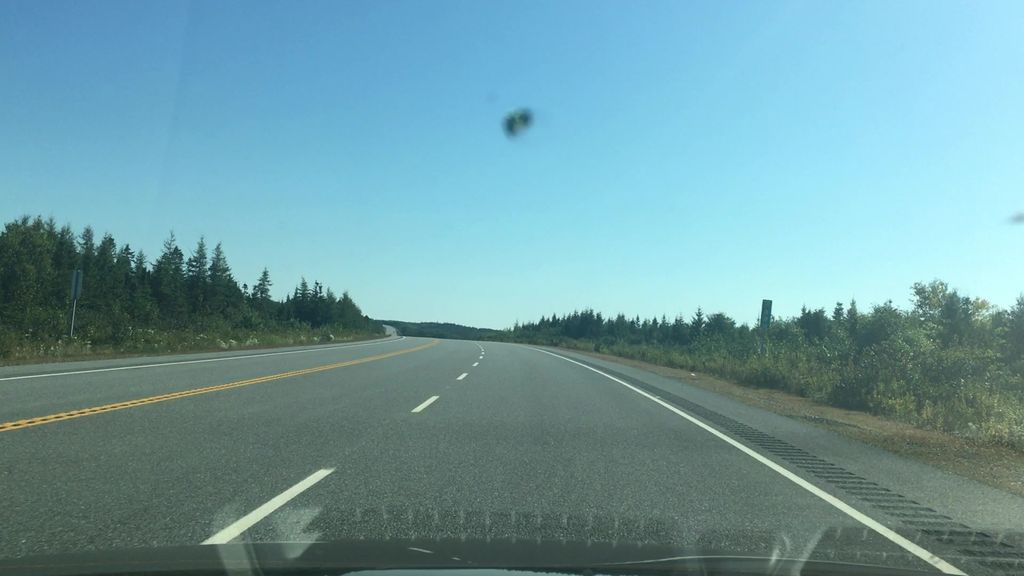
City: halifax